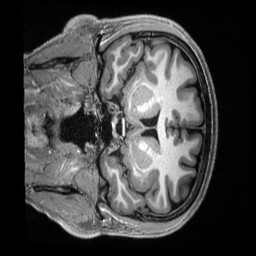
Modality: T1w
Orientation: coronal
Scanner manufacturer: siemens
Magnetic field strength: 3 T
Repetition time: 2.5 s
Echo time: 0.00231 s